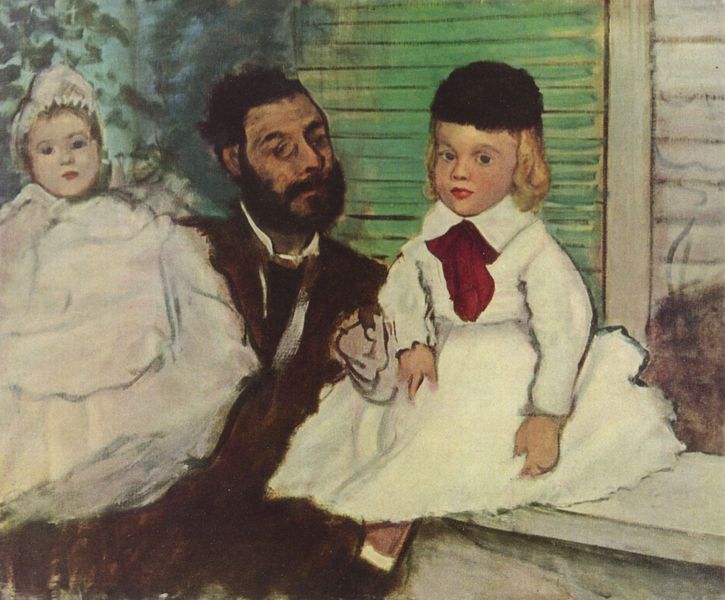
Titel: Der Graf Lepic mit seinen Töchtern
Künstler: Edgar Degas
Standort: Zürich.
Institution: Stiftung Sammlung E.G. Bührle
Schlagwörter: blau, blätter, dunkel, gruppe, hand, mann, weiß, grün, impressionismus, landschaft, mädchen, sitzen, braun, fenster, frisur, hell, hut, kleid, kleider, licht, schwarz, skizze, toulouse lautrec, zimmer, blick, haus, rot, tuch, haube, malerei, schleife, anzug, bart, blond, hemd, jacke, jung, kappe, mütze, kragen, vollbart, bild, bildnis, gruppenportrait, portrait, porträt, vorhang, zweige, brüstung, interieur, sitzend, stehend, drei, familie, kind, tochter, vater, kinder, naturalismus, klein, baby, krawatte, cassatt, mary cassatt, junge, selbstporträt, fensterladen, stolz, brille, jalousie, puppe, unvollendet, zwicker, sonntag, kleinkind, sims, kravatte, selbstportrait, fensterbank, fensterbrett, roz, erwachsen, taufe, töchter, fenstersims, monokel, säugling, kleinkinder, sacko, taufkleid, gleichgültigkeit, lamellen, augenglas, toll, mädchne, mädechen, haarfarbe, zwei töchter, grüne holzwand, rote krawatter